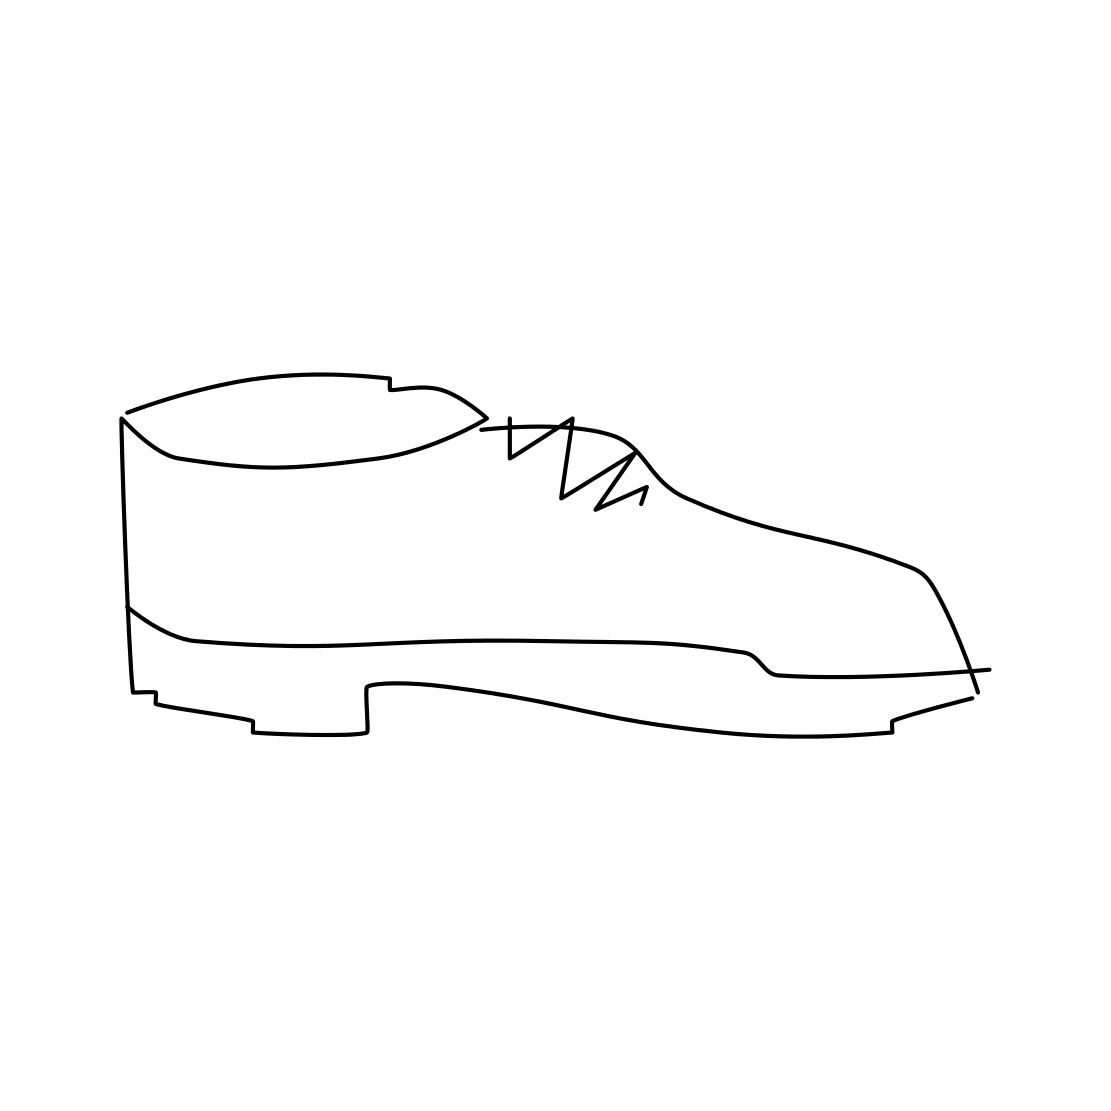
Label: shoe